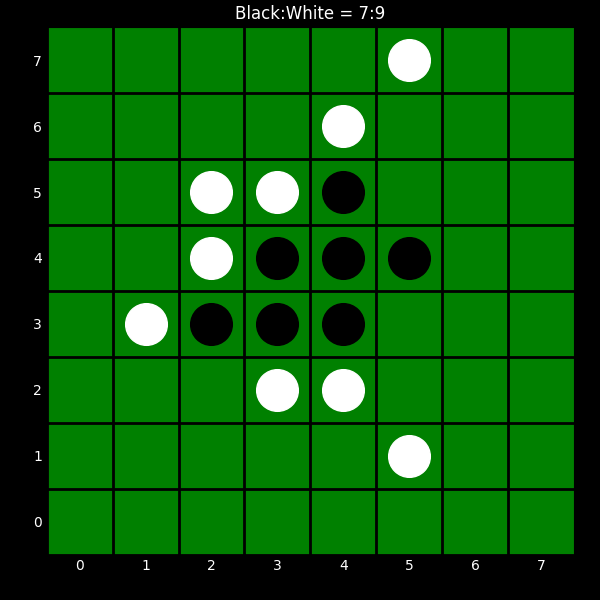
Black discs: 7
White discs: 9